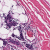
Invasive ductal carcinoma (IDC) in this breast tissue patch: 0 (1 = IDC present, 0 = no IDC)